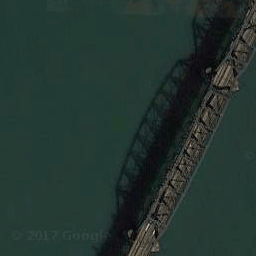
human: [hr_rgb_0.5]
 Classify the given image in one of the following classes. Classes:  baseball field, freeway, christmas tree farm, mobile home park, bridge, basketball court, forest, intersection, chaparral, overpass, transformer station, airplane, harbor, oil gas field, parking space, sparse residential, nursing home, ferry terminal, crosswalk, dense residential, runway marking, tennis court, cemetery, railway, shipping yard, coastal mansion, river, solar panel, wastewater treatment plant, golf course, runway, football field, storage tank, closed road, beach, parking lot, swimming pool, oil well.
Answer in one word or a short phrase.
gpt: bridge